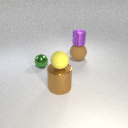
large brown rubber sphere to the right of small green metal sphere